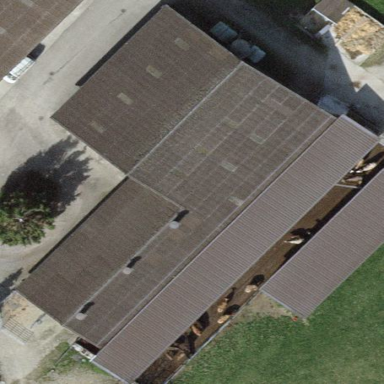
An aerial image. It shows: Farm auxiliary building.